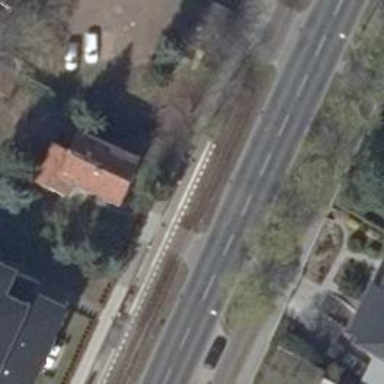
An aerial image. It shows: Platform for public transport with shelter. This railway platform is for trams.